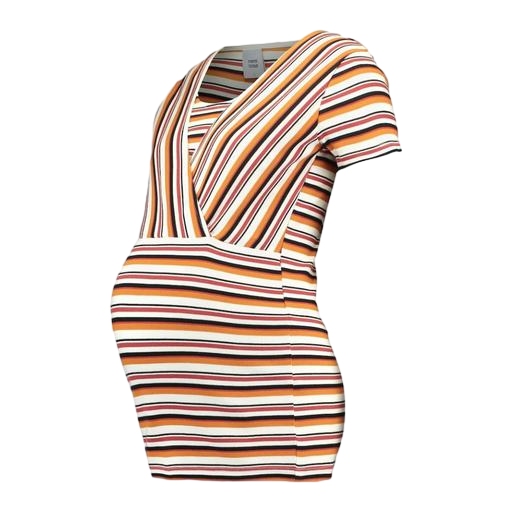
multicolor maternity oatmeal twist front jersey tee, multicolor maternity ivory longline, multicolor lexi cross front rib top, white background